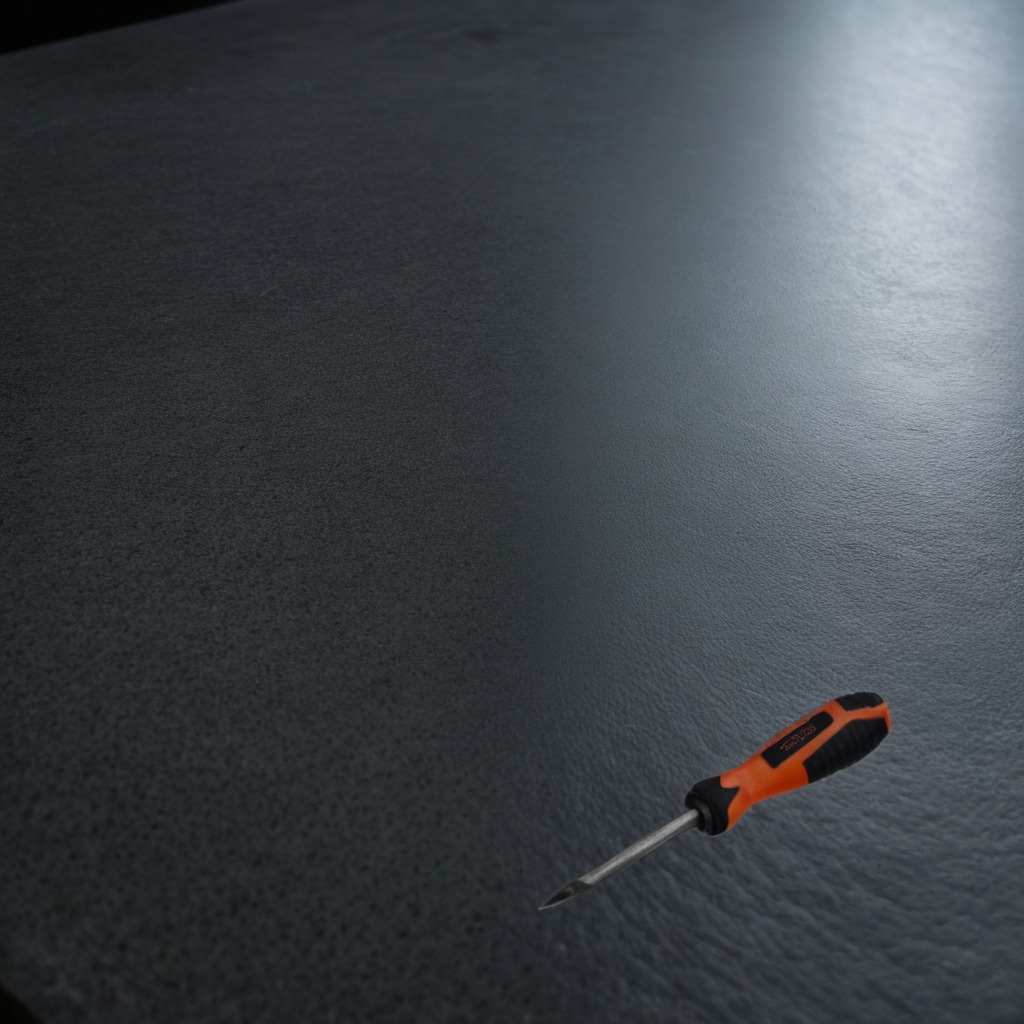
A screwdriver lies on the clean granite table inside a workshop at night.